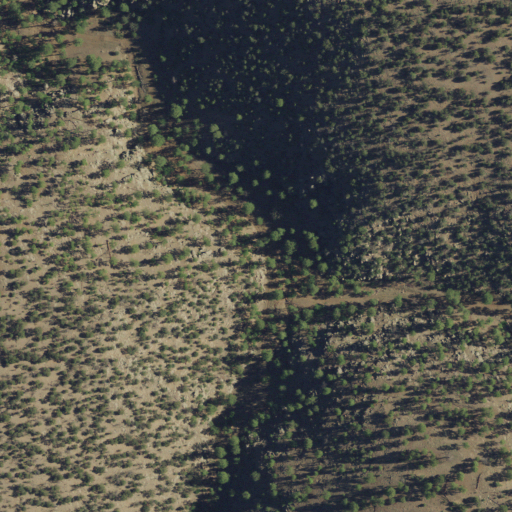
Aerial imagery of valley in New Mexico named Juanita Canyon containing evergreen forest and shrub